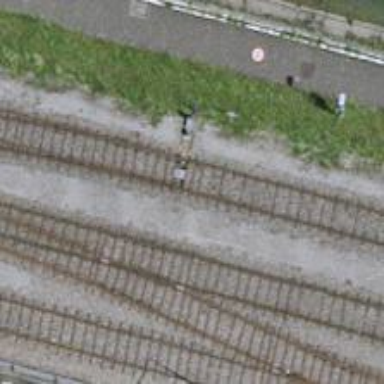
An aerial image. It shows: Railway switch.